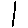
Label: line